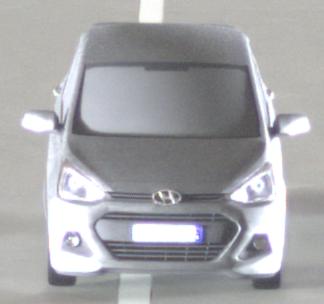
Make: Hyundai
Model: i10
Detailed model: Gen. 2
Model produced from: 2013
Model produced until: 2019
Doors: 5
Color: gray
Road condition: dry road
Daytime: midday
Contrast: medium contrast